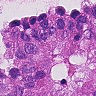
Metastatic tissue present: yes